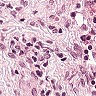
Metastatic tissue present: no